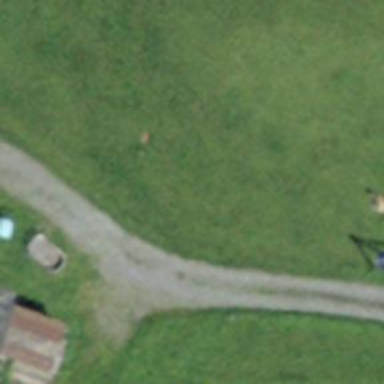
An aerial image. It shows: Isolated dwelling in remote location.